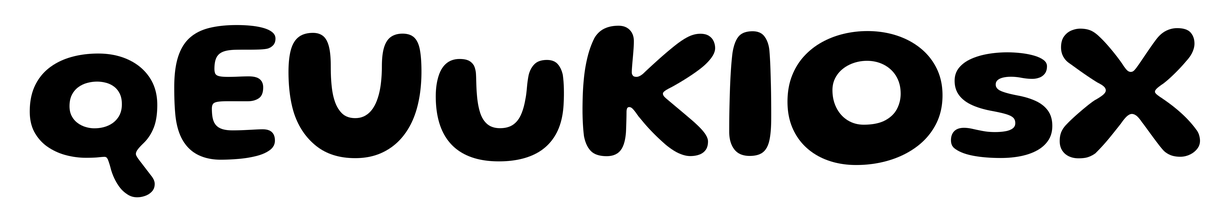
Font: Gluten_SemiBold